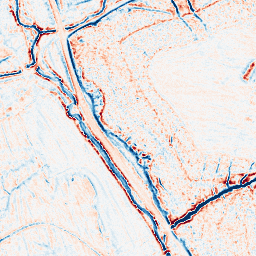
Category: edge_preserving
Decomposition family: bilateral
Decomposition parameters: d: 9
sigma_color: 25
sigma_space: 75
Upsampling method: cubic_catmull_rom
Upsampling parameters: scale: 8
Upsampling scale: 8